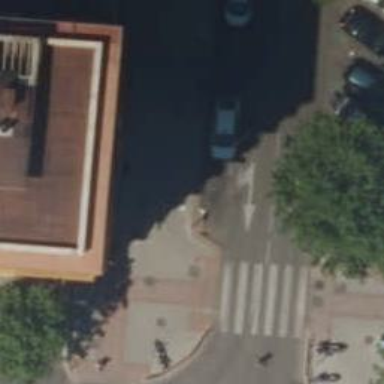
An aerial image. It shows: Taxi stand.